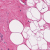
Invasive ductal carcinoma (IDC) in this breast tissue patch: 0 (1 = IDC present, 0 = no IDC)